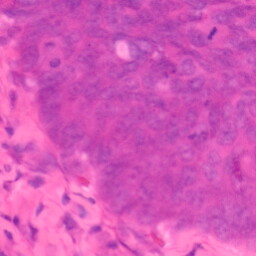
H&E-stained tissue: Colon